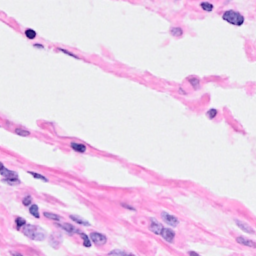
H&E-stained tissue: Breast